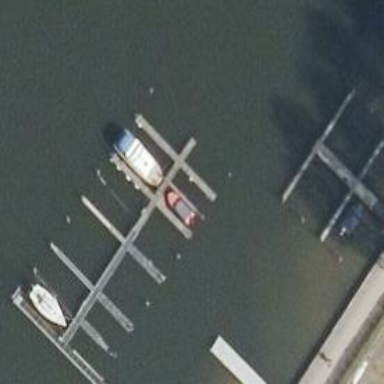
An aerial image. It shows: Man-made pier.